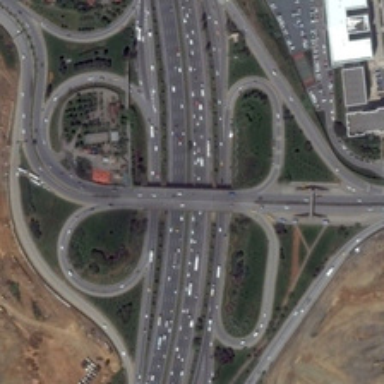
Some buildings are near a viaduct with many cars .